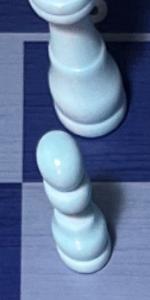
Label: Pawn_White